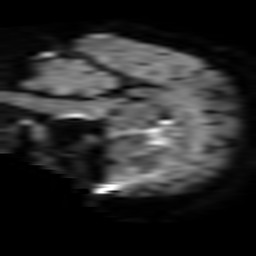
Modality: TRACE
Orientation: sagittal
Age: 46
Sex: female
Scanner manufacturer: philips
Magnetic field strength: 3 T
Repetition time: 3.089 s
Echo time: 0.076 s